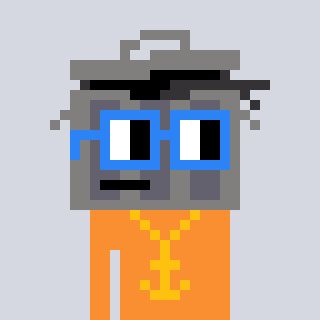
a pixel art character with square blue glasses, a trashcan-shaped head and a orange-colored body on a cool background